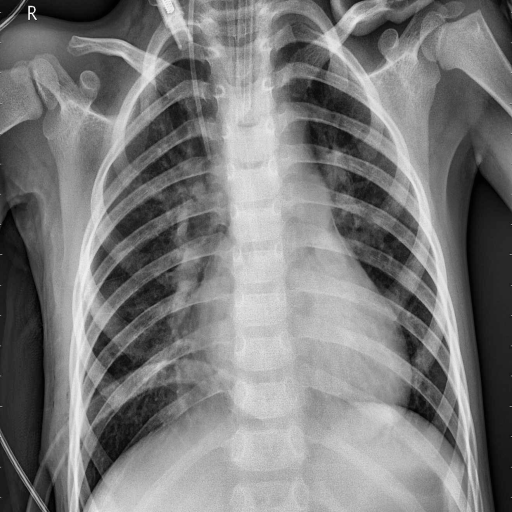
Finding: PNEUMONIA